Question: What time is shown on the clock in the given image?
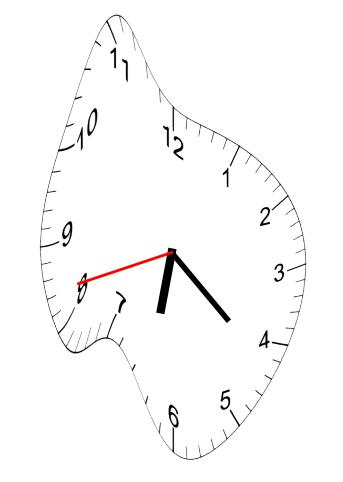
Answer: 06:21:42